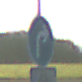
Verkehrszeichen: VorgeschriebeneFahrtrichtungRechts
Zusatzzeichen unten: EinspurigeFahrzeugeFrei5
Umgebung: Outdoor, Nature
Tageszeit: MorningAfternoon
Wetter: Clear
Licht: Natural
Jahreszeit: NotSpecified
Kontrast: HighContrast